Question: I have been given the task of recreating the following menu:

What would be the best way to set the line underneath 'border-bottom'? and then have the image on hover/active?
The gray line you see in the image is the bottom of my bookmarks bar. My header has a height of '50px'
How would I make my nav have the correct distance above like in the image below - using 'bottom:0'?
'''
<header>
<h1><img src="_assets/images/b_logoheadertab.png" width="250" height="50" alt="B Logoheadertab"></h1>
<nav class="main">
<ul>
<li><a href="#">Link One</a></li>
<li><a href="#">Link Two</a></li>
<li><a href="#">Link Three</a></li>
<li><a href="#">Link Four</a></li>
</ul>
</nav>
<div class="login">
<p>Welcome <a class="link">UserName</a> | <a class="logOutLink" href="#">Log Out</a></p>
</header>
'''
'''
header{
width:100%;
height:50px;
background-color:#184C82;
border-bottom:1px solid red;
}
header h1{
float:left;
width:250px
}
header nav{
float:left;
margin:0 15px 0 0;
color:#fff;
width:434px;
height:50px;
}
header nav ul li{
display:inline;
margin:0 0 0 2px;
}
header nav li a{
text-decoration:none;
color:#FFF;
height:100px;
width:45px;
}
header nav li{
width:45px;
background:url('../images/nav_active.png') no-repeat;
}
header .login{
float:right;
}
'''
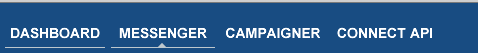
Answer: '''
header nav ul li {
display:inline;
margin:0 0 0 2px;
line-height:50px;
padding-bottom: 10px; // additional space for border bottom and arrow
}
header nav li:hover, header nav li.active {
background:url('http://www.ptt.co.uk/img/RedUpArrow.gif') no-repeat center bottom; // center it and place it to the bottom
border-bottom: 1px solid white; // for border bottom
}
'''
For active class
'''
<nav class="main">
<ul>
<li class="active"><a href="#">Dashboard</a></li>
<li><a href="#">Messenger</a></li>
<li><a href="#">Campaigner</a></li>
<li><a href="#">Connet API</a></li>
</ul>
</nav>
'''
I think it is just what you need
Example <URL>